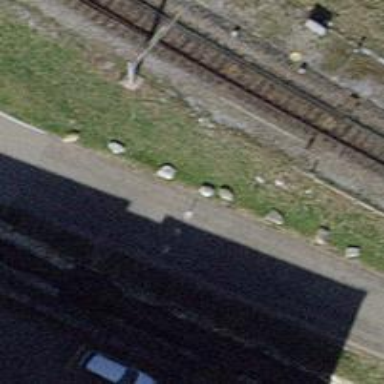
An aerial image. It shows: Bollard barrier.